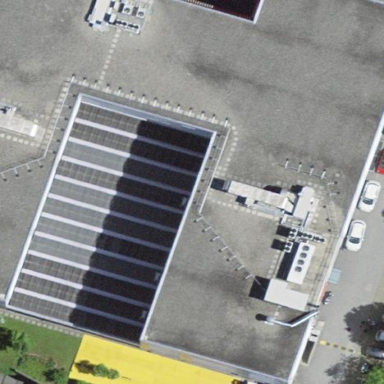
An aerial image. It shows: Industrial building.